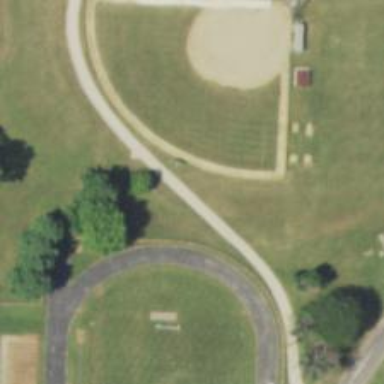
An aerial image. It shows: Softball pitch for leisure and sport activities.